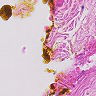
Metastatic tissue present: no